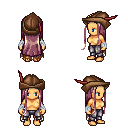
a pixel art fantasy rpg character, female body template, human, tanned skin, brown tattered cape, metal pants, white blonde extra-long hairstyle, leather cap, white cloth bandages, four views (front, back, left, right), 2x2 character sprite sheet, small pixel art, hard edges, no anti-aliasing